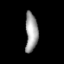
Tissue: lung
Cell type: Myeloid cells
Senescence score: 0.6234
Nuclear area (px): 474
Mean DAPI intensity: 161.2